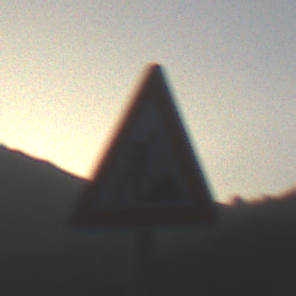
Verkehrszeichen: Arbeitsstelle
Umgebung: Outdoor, RoadRail
Tageszeit: SunriseSunset
Wetter: Clear
Licht: Natural
Jahreszeit: NotSpecified
Kontrast: LowContrast